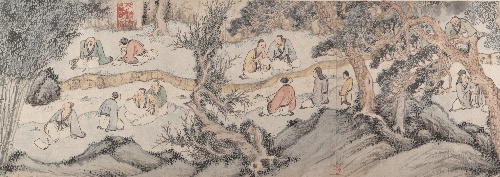
Title: 明  錢榖   蘭亭修禊圖  卷|Gathering at the Orchid Pavilion
Artist: Qian Gu
Artist bio: Chinese, 1508–ca. 1578
Date: 1560
Object type: Handscroll
Classification: Paintings
Medium: Handscroll; ink and color on paper
Culture: China
Period: Ming dynasty (1368–1644)
Dimensions: Image: 9 1/2 x 171 1/2 in. (24.1 x 435.6 cm)
Overall with mounting: 9 3/4 x 491 3/8 in. (24.8 x 1248.1 cm)
Department: Asian Art
Credit line: Ex coll.: C. C. Wang Family, Gift of Douglas Dillon, 1980
Accession year: 1980
Repository: Metropolitan Museum of Art, New York, NY
Tags: Men|Landscapes